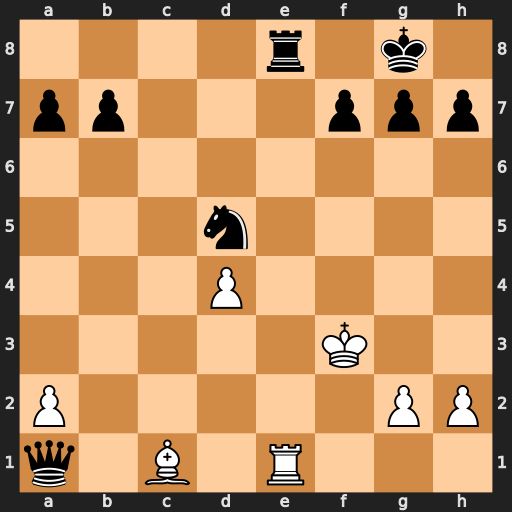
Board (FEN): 4r1k1/pp3ppp/8/3n4/3P4/5K2/P5PP/q1B1R3
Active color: w
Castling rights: -
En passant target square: -
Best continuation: Rxe8#